Field crop: maize
Growth stage: 2
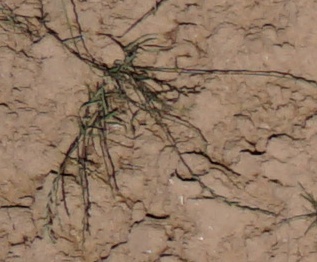
Species: lolium